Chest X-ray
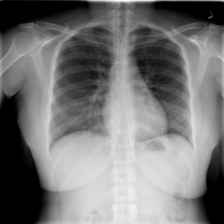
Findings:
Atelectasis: negative
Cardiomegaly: negative
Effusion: negative
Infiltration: negative
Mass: negative
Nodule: negative
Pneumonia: negative
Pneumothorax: negative
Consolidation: negative
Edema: negative
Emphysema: negative
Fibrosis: negative
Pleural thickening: negative
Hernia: negative